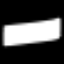
Label: squiggle